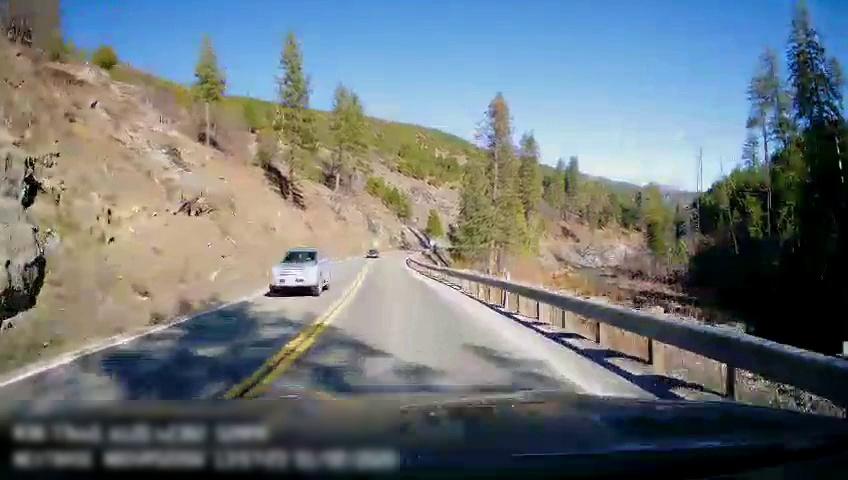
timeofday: Day
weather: Sunny
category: Drivable Space
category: Drivable Space
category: Vehicles | SUV
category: Vehicles | Car
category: Lanes | Opposite Lane
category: Lanes | Current Lane
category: Lanes | Opposite Lane
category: Lanes | Current Lane